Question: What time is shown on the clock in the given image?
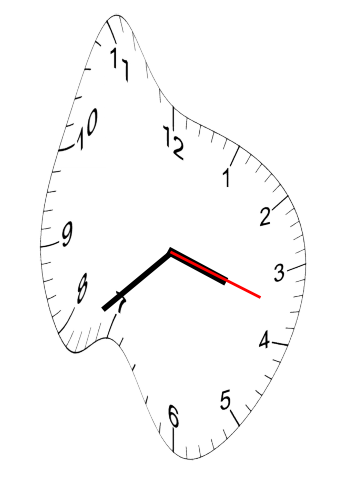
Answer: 03:38:18